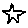
Label: star